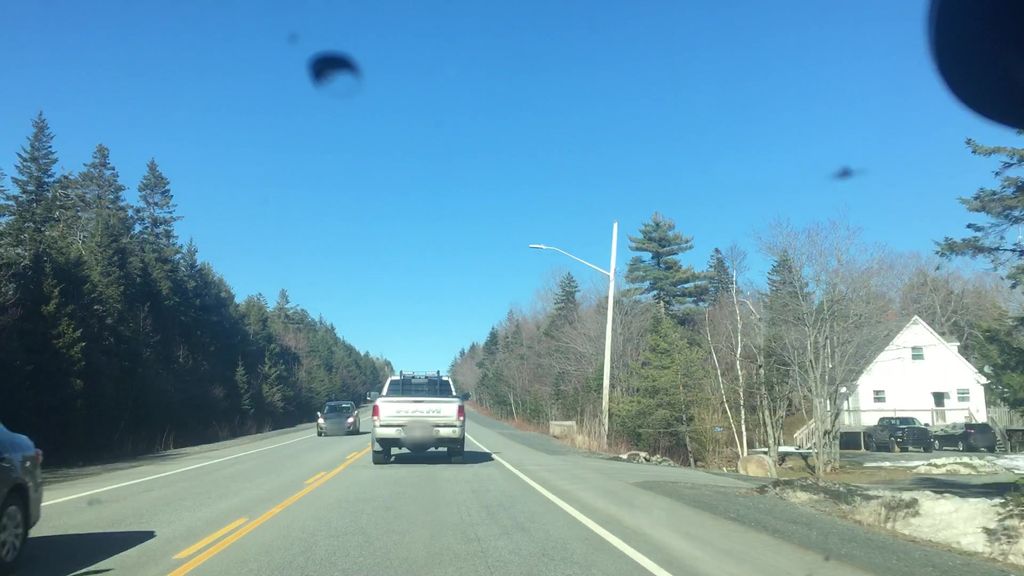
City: halifax